Current action and preconditions to check: trajectory_clear

Your task: For each precondition in the list above, predict whether it will hold at this action.

Consider the current scene as observed from the mobile robot's camera, and analyze the predicted future states of all dynamic agents (e.g., people, animals, vehicles, or any moving entities) within the NEXT SECOND.

IMPORTANT: Only answer "very likely" if you are absolutely certain—based on strong, clear evidence—that a dynamic agent will violate the precondition in the predicted future state. Do NOT answer "very likely" for unlikely, ambiguous, or low-probability risks.

Ask yourself for each precondition: Is there a high probability, with clear and convincing evidence, that the predicted future states of any dynamic agent will interfere with the predicted future state of the currently executing action within the NEXT SECOND, causing that precondition to fail?

Assess the risk level based on these predictions. Use "likely" or "very likely" if motions create a clear risk of interference.

Use "neutral" or "improbable" if agents are nearby but their predicted paths are clearly diverging or non-conflicting.

Failure Risk Categories: "very improbable", "improbable", "neutral", "likely", "very likely"

Answer Format: Output ONLY the probability_of_failure value from these categories: "very improbable", "improbable", "neutral", "likely", "very likely"

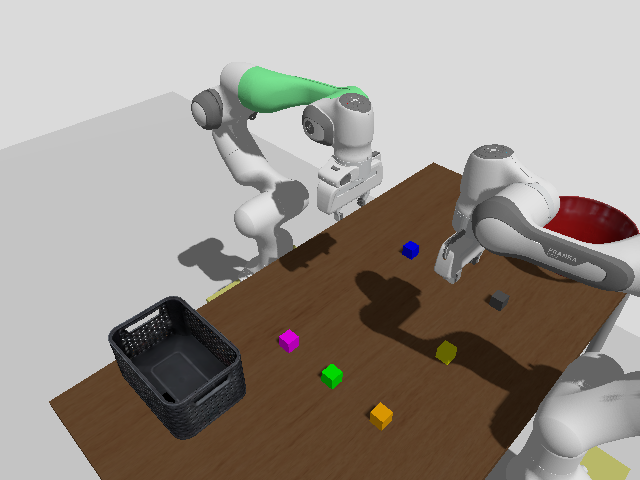

Answer: very improbable